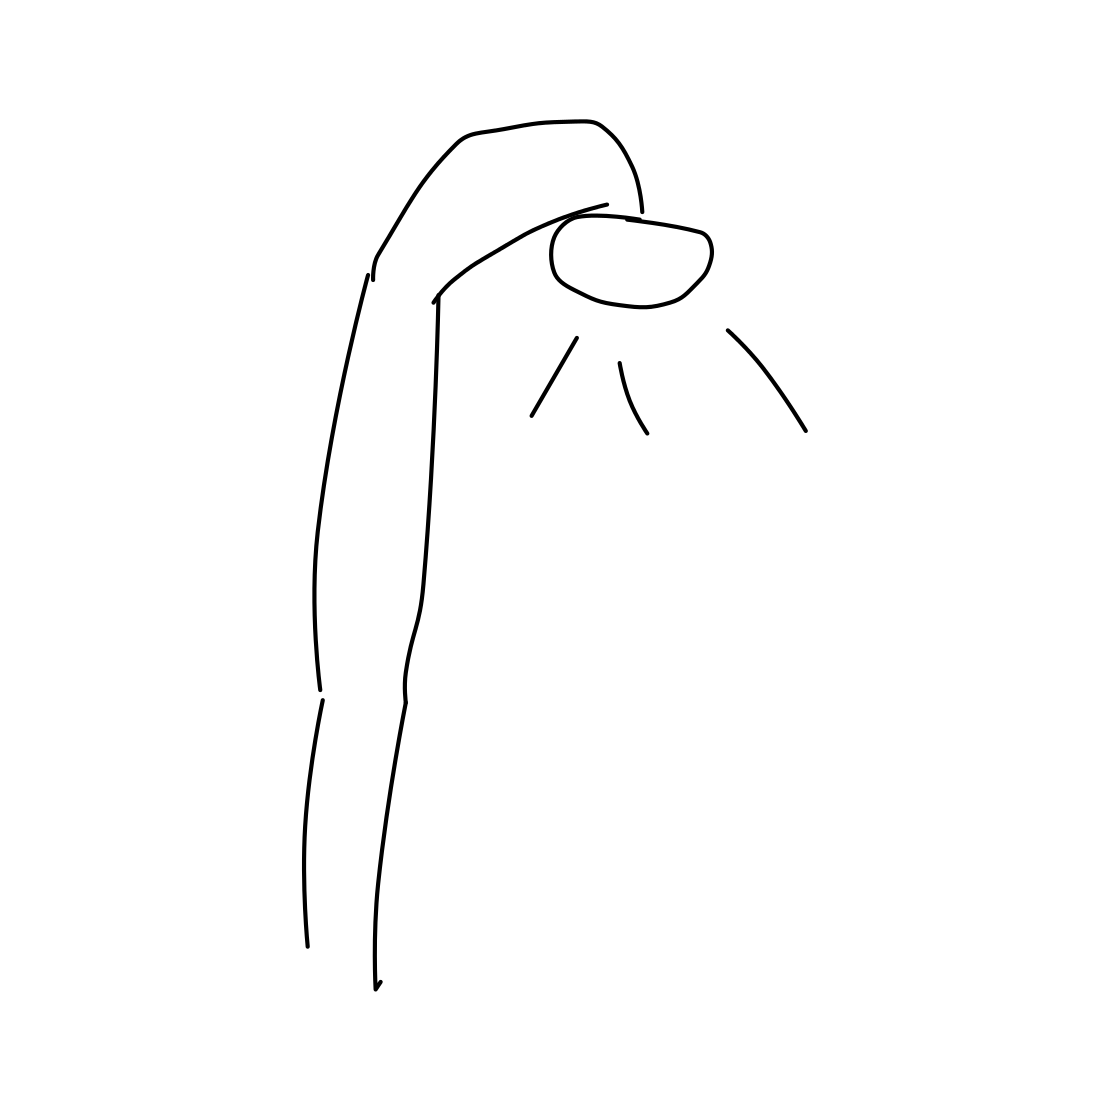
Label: streetlight